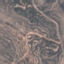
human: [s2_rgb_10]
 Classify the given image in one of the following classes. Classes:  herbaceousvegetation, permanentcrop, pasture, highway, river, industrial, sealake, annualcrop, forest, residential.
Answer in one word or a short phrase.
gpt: HerbaceousVegetation